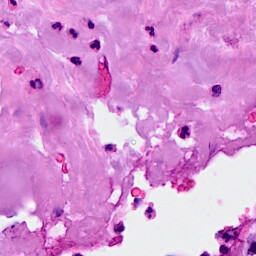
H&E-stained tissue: Breast